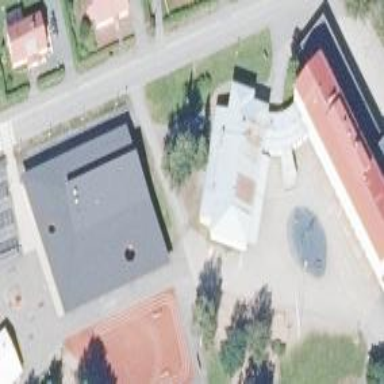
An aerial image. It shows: School.